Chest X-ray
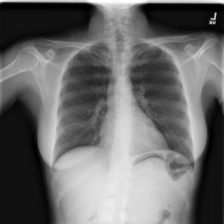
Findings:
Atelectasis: negative
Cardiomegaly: negative
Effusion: negative
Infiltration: negative
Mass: negative
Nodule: negative
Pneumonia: negative
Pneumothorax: negative
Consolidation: negative
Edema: negative
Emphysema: negative
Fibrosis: negative
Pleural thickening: negative
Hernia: negative